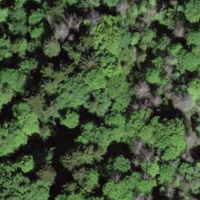
EUNIS habitat code: 44
Species observed at this site:
Equisetum telmateia